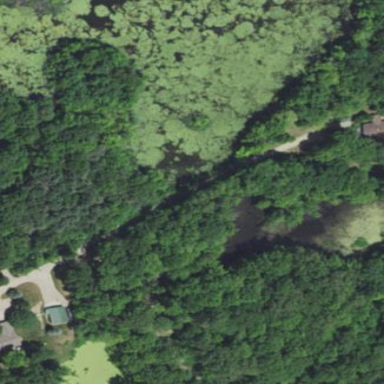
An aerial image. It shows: Pond surrounded by natural water.